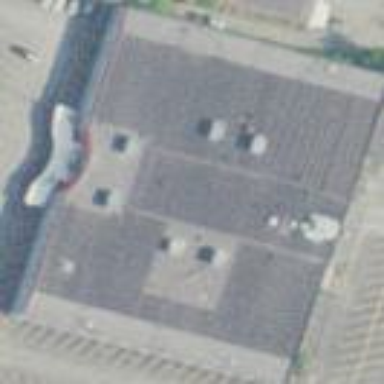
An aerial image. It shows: Building that houses bowling alley.